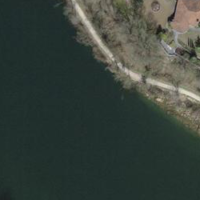
EUNIS habitat code: 15
Species observed at this site:
Tachybaptus ruficollis
Ardea alba